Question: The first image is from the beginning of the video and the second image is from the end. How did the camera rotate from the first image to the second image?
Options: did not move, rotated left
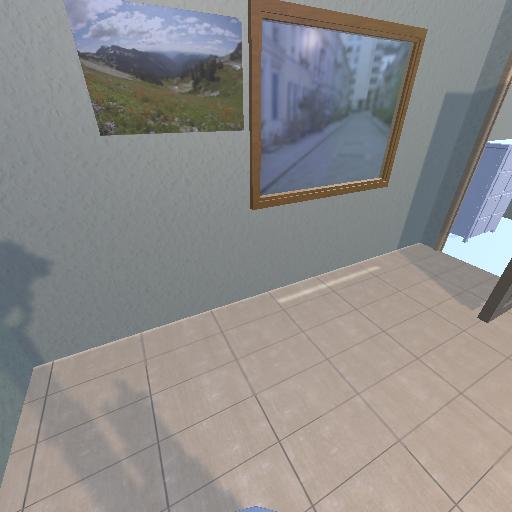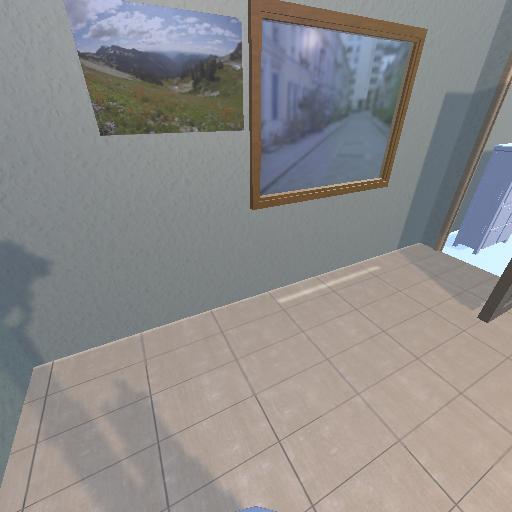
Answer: did not move